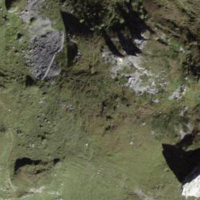
EUNIS habitat code: 26
Species observed at this site:
Gentianella campestris